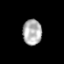
Tissue: prostate
Cell type: T cells
Senescence score: 0.3012
Nuclear area (px): 482
Mean DAPI intensity: 174.415